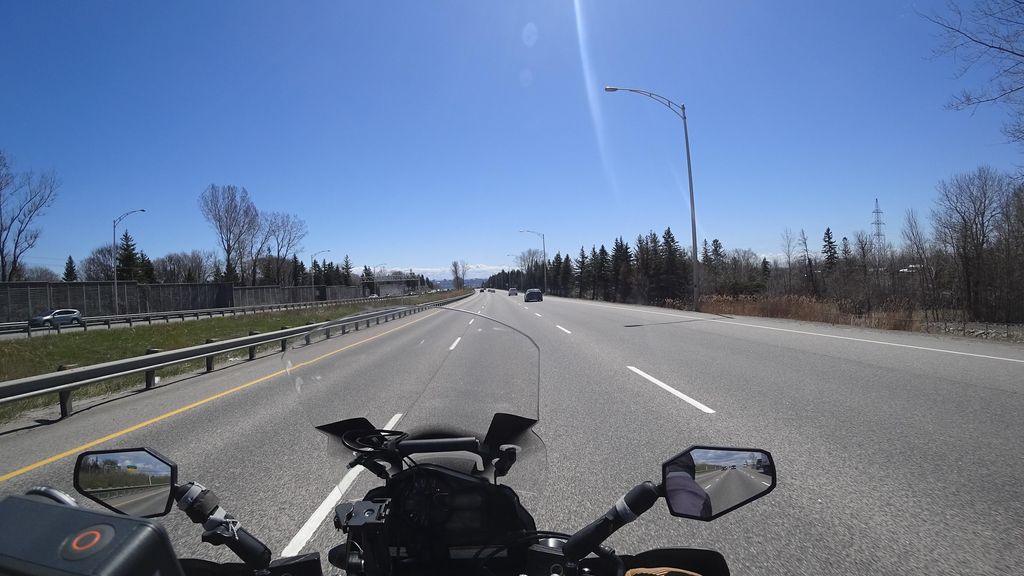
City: quebec_city